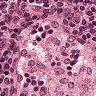
Metastatic tissue present: no